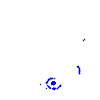
Particle: kaon